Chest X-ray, PA view. Patient: 59 years old, sex F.
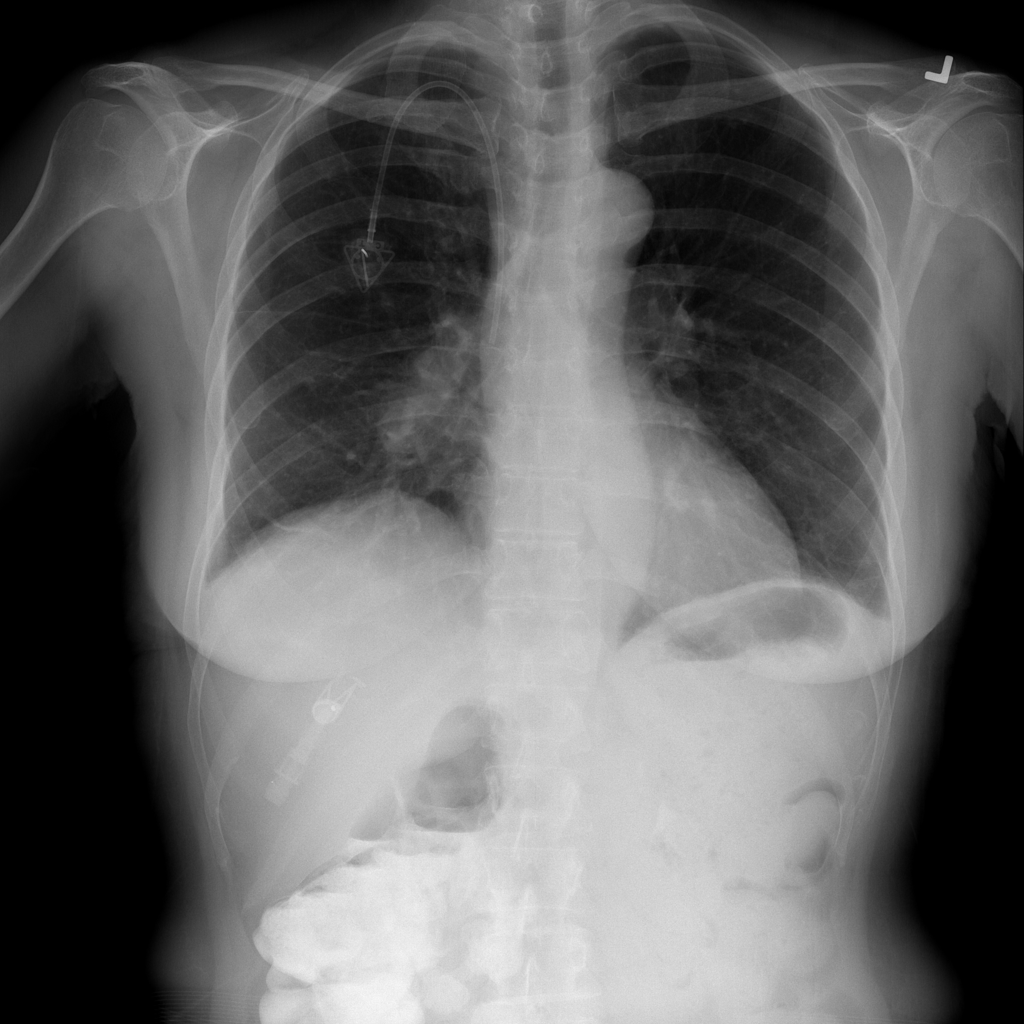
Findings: Mass